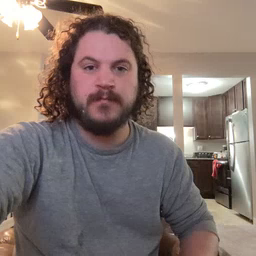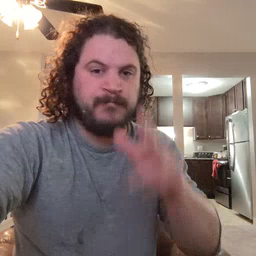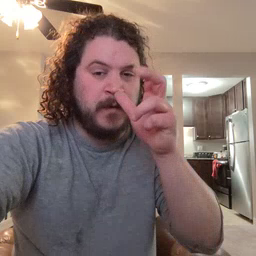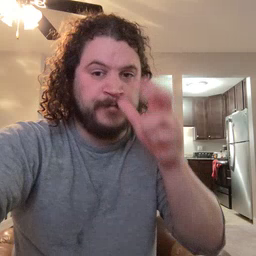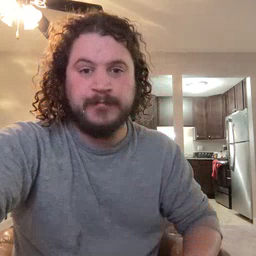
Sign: bug